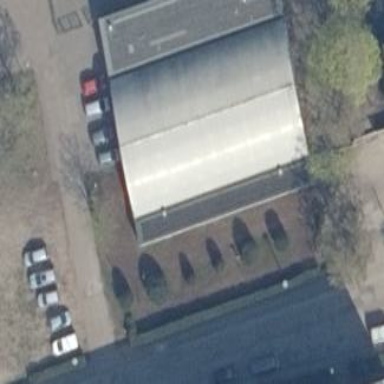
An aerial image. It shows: Sports centre featuring sports hall.